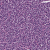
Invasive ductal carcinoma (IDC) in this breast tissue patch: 1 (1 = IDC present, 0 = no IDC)